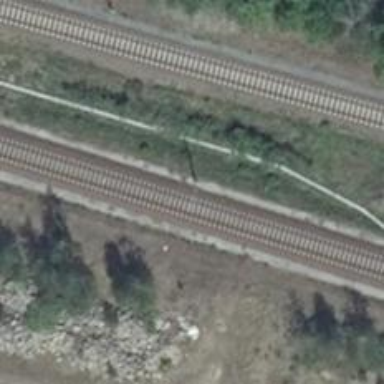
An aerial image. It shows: Railway signal.